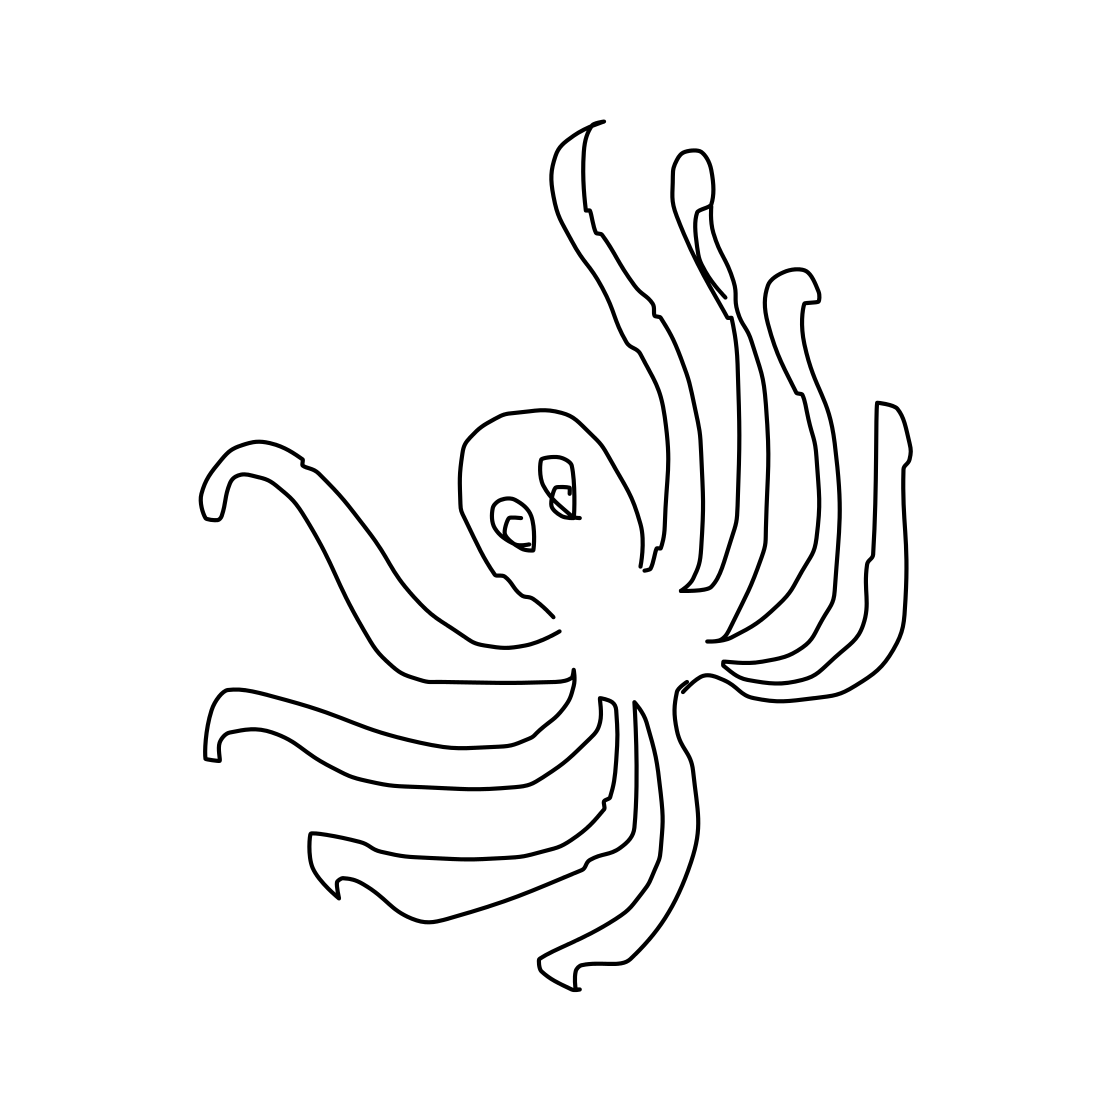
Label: octopus